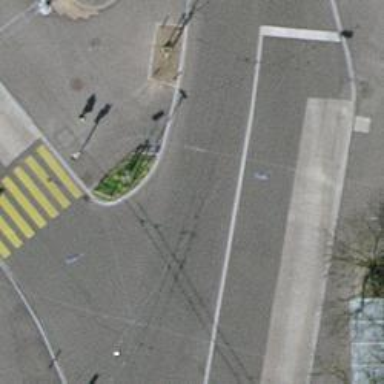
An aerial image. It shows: Trolleybus stop position for public transport.